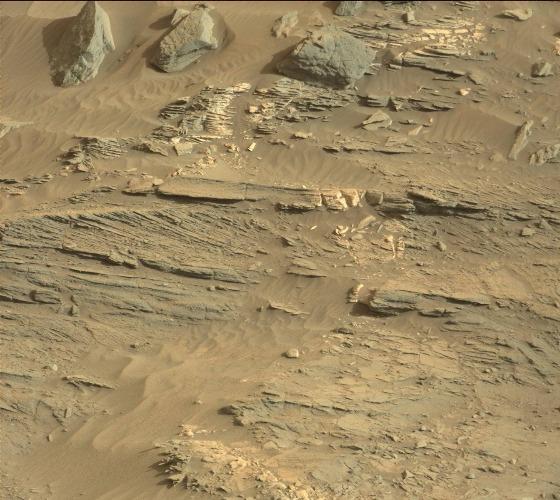
Terrain classes present: Bedrock, Gravel / Sand / Soil, Rock, Shadow